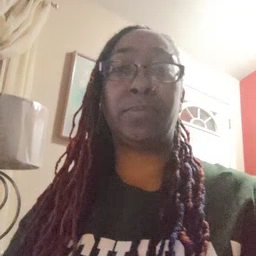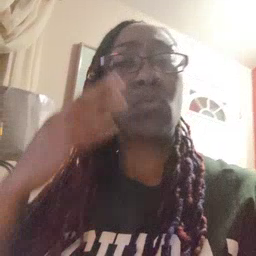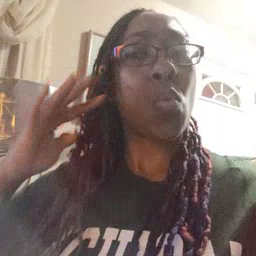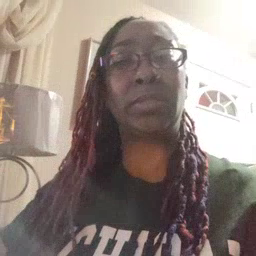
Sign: noisy